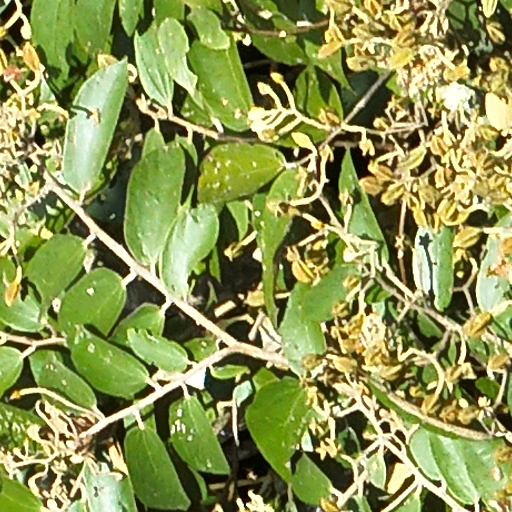
Species: Luehea seemannii
GBIF accepted scientific name: Luehea seemannii
Crown area (m\u00b2): 130.827